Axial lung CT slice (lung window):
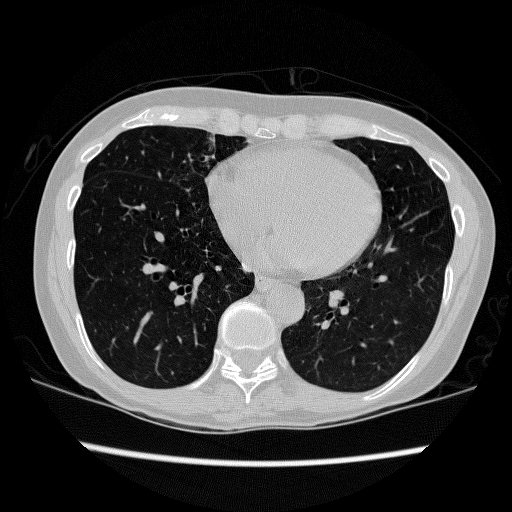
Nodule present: no